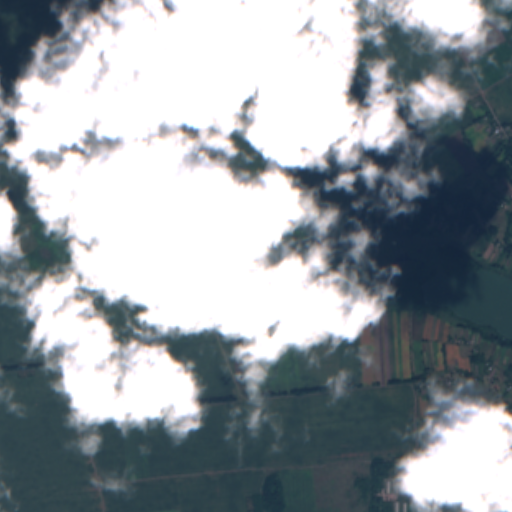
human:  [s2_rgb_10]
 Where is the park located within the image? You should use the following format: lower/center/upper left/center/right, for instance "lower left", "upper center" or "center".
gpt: The park is located in the lower right of the image.
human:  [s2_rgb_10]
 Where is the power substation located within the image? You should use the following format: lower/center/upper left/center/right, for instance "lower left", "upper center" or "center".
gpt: The power substation is located in the upper right of the image.
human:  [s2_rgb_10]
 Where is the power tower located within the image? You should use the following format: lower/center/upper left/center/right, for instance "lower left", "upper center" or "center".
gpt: The power tower is located in the upper of the image.
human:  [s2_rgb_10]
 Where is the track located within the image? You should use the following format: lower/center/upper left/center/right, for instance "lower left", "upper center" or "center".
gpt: There is no track in the image.